Field crop: maize
Growth stage: 2
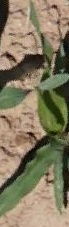
Species: maize